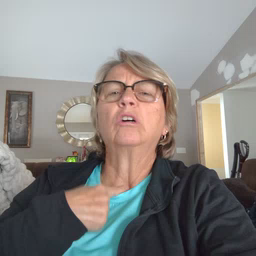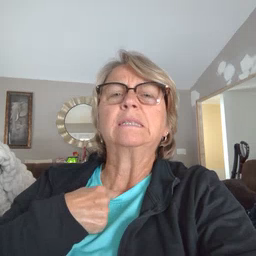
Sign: thirsty